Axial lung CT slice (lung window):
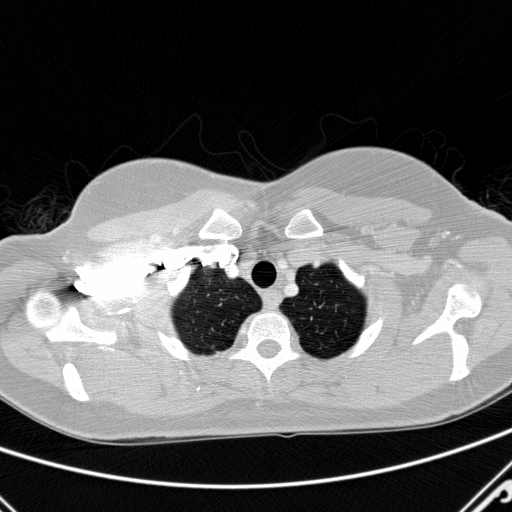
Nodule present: no